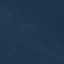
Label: SeaLake